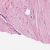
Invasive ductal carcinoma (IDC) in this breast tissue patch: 1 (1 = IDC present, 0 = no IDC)